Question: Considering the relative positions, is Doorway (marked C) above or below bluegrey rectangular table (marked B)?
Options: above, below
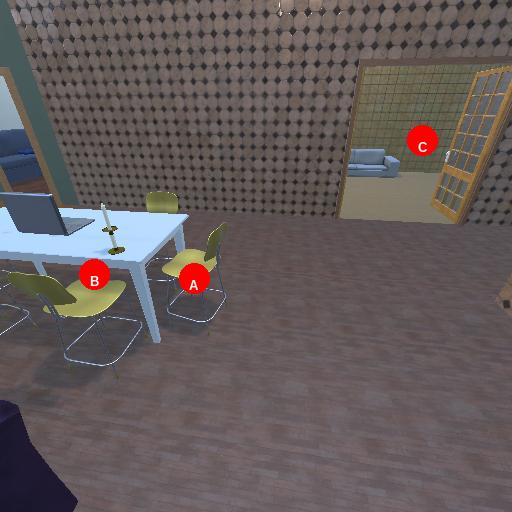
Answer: above